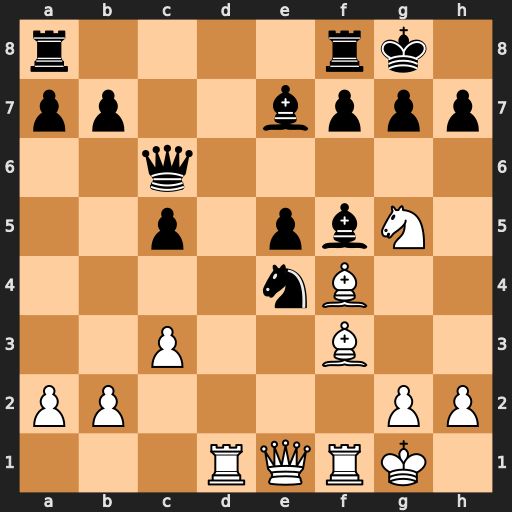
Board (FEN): r4rk1/pp2bppp/2q5/2p1pbN1/4nB2/2P2B2/PP4PP/3RQRK1
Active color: w
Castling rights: -
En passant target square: -
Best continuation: Nxe4 exf4 Ng3